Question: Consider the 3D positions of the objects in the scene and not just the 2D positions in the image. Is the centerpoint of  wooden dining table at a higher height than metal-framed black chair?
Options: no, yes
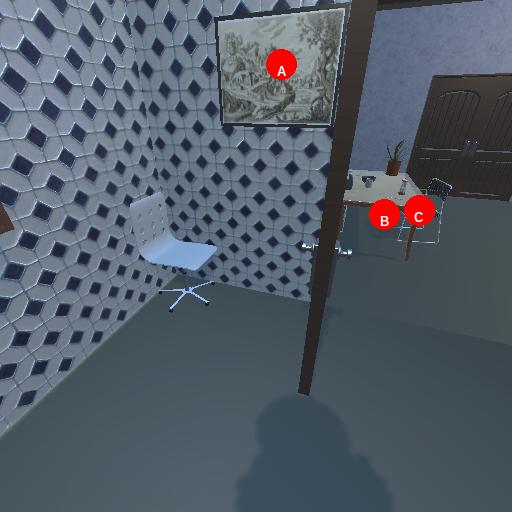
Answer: no